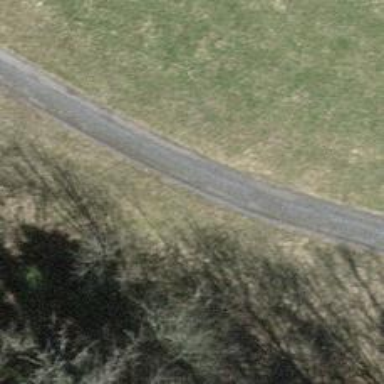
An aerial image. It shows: Gravel track with grade2 tracktype.